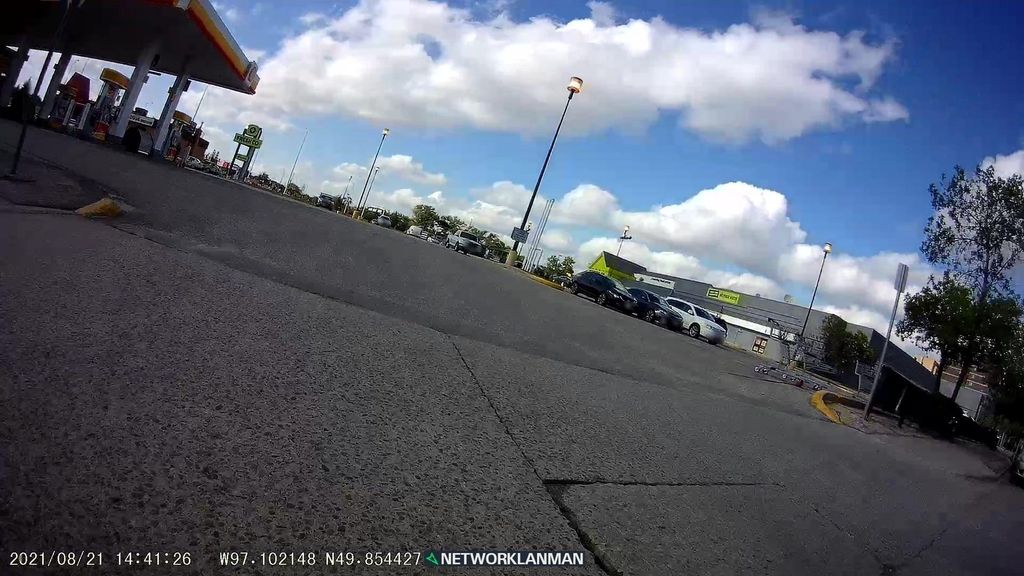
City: winnipeg